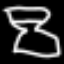
Label: hourglass